Field crop: maize
Growth stage: 1
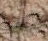
Species: salsola